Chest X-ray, AP view. Patient: 68 years old, sex M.
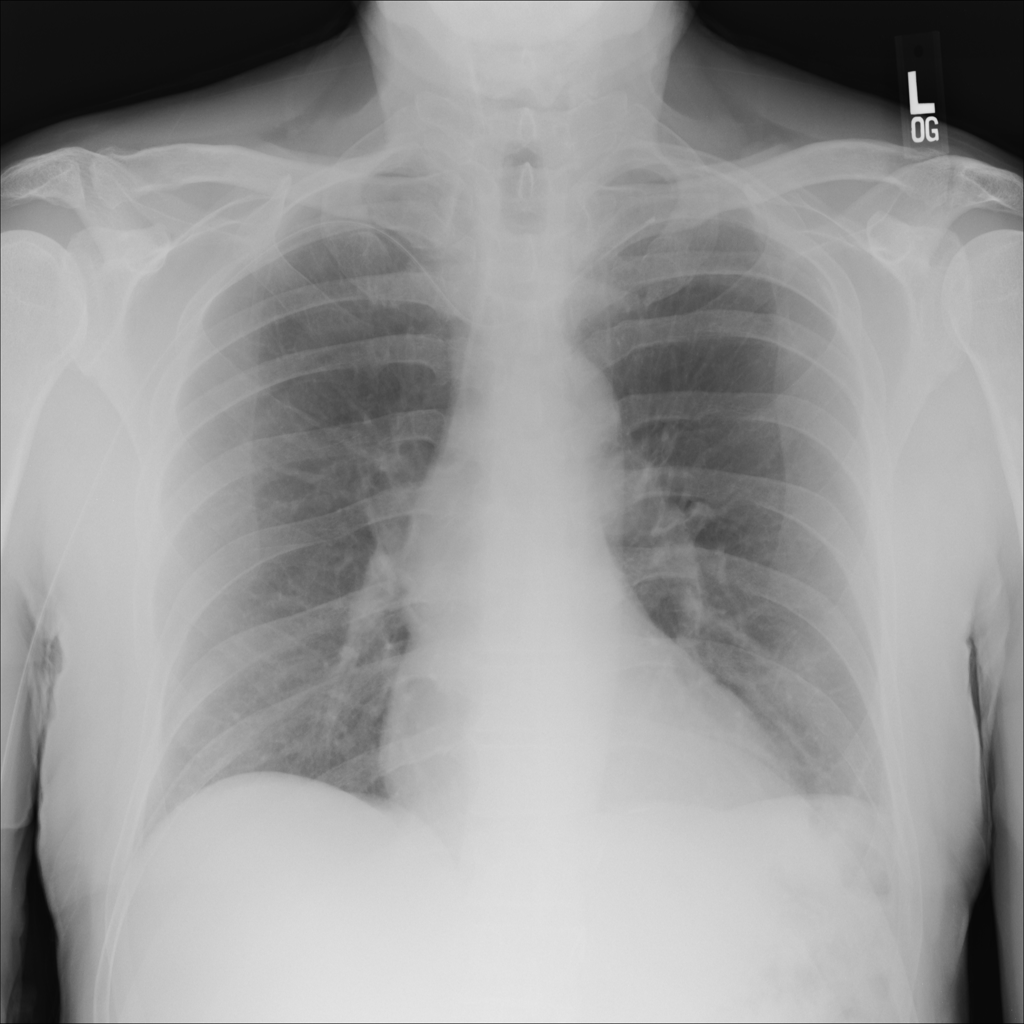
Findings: No Finding